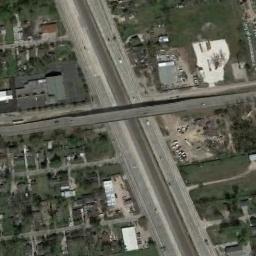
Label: overpass